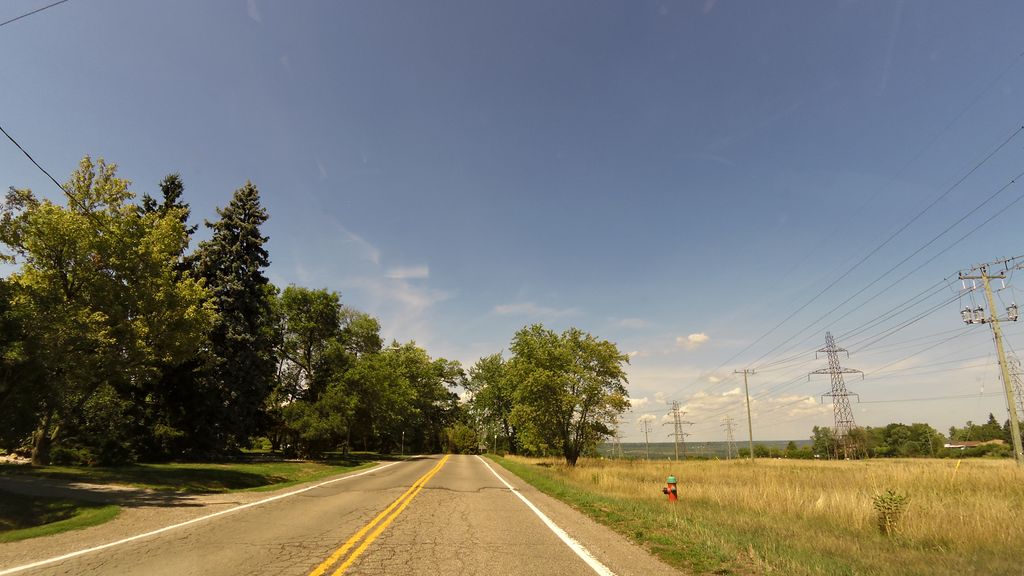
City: hamilton